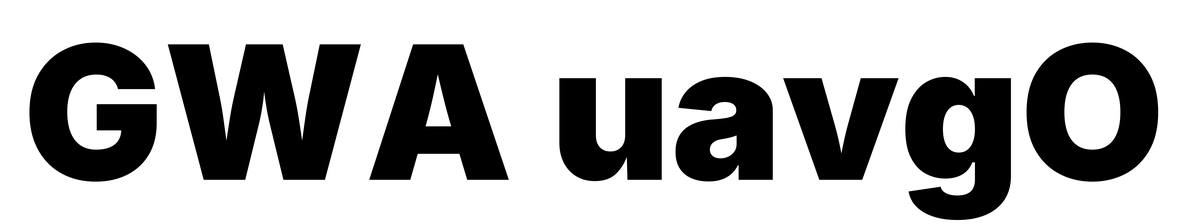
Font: Inter_Black